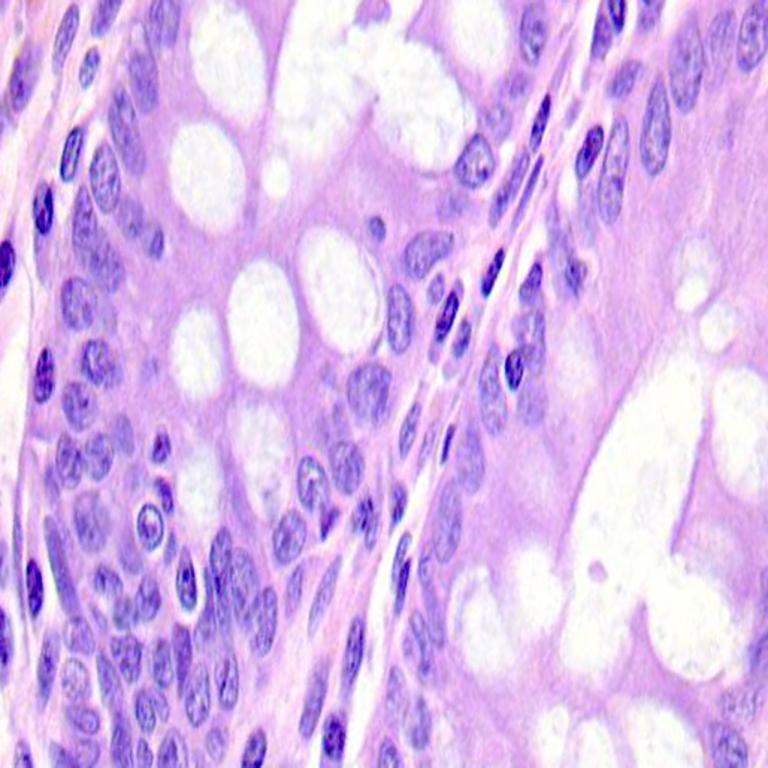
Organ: colon
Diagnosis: benign